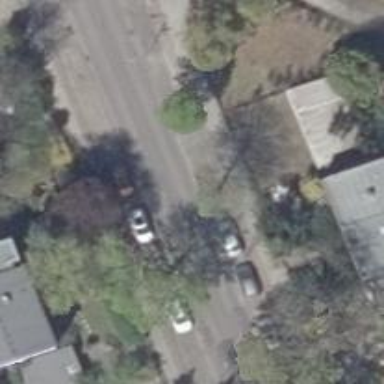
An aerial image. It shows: Avenue lined with broadleaved deciduous trees.